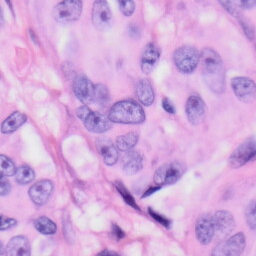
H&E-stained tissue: Skin